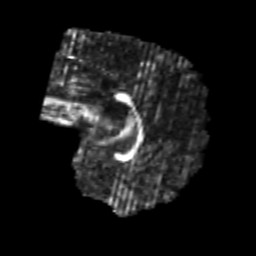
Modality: FA
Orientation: sagittal
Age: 20
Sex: male
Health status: healthy
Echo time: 0.074 s